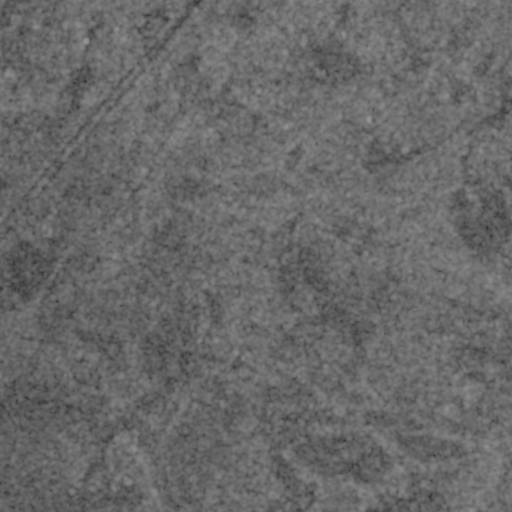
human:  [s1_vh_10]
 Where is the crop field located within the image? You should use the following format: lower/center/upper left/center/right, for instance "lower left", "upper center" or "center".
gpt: The crop field is located in the lower left of the image.
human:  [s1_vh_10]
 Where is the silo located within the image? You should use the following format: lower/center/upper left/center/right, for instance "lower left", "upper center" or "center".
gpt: The silo is located in the center right of the image.
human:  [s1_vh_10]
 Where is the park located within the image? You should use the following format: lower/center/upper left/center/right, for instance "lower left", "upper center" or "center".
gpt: There is no park in the image.

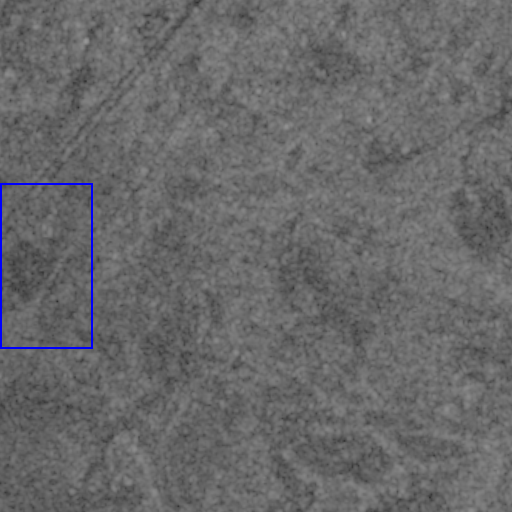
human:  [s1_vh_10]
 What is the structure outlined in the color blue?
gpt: The structure outlined in blue is a crop field.
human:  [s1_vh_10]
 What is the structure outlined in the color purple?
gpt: There is no purple outline.